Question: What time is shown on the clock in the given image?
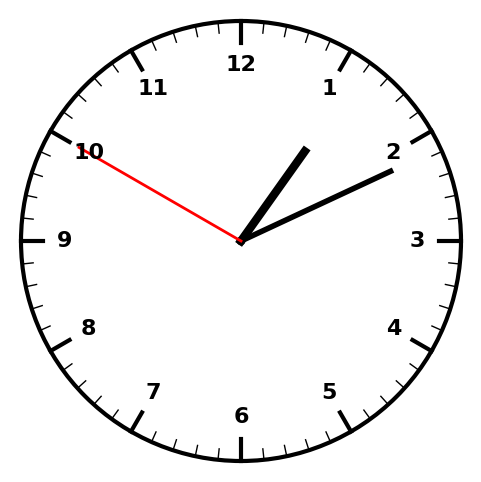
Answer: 01:10:50